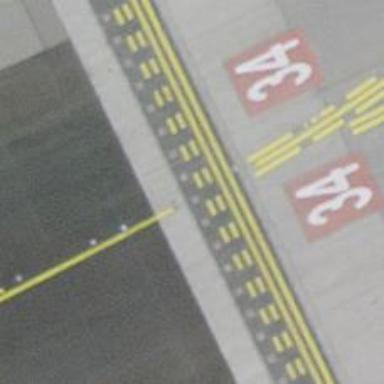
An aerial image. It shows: Runway holding position.